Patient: sex M, age 57
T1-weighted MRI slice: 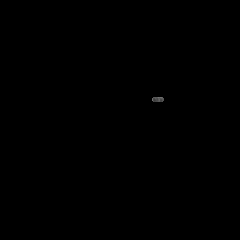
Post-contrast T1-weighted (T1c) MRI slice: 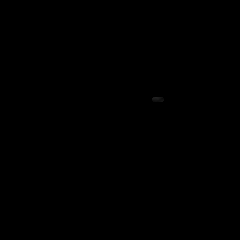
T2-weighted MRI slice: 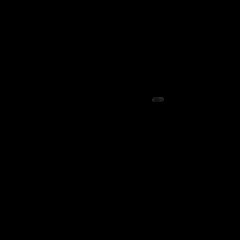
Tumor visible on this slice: no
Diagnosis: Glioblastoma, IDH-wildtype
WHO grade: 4